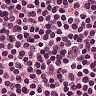
Metastatic tissue present: no